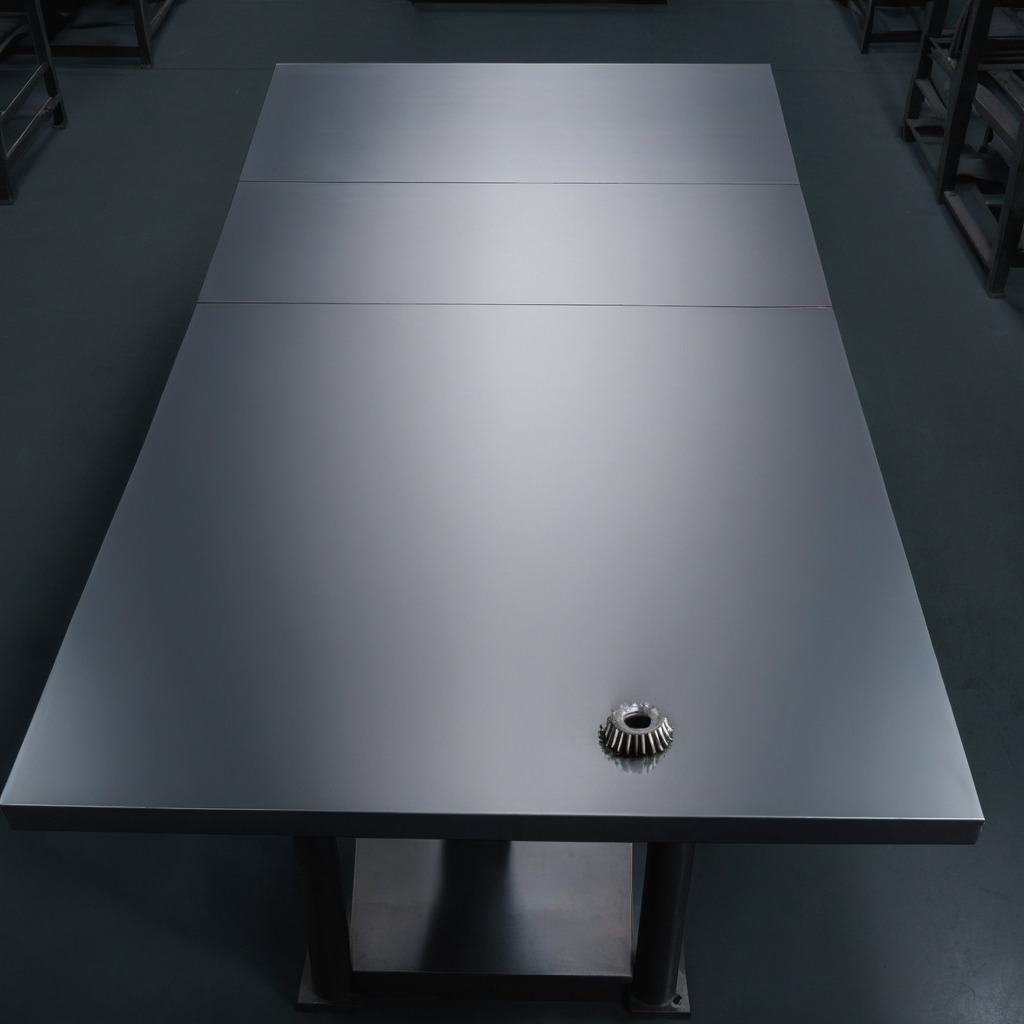
A steel gear with teeth is lying on the tabletop in the evening.